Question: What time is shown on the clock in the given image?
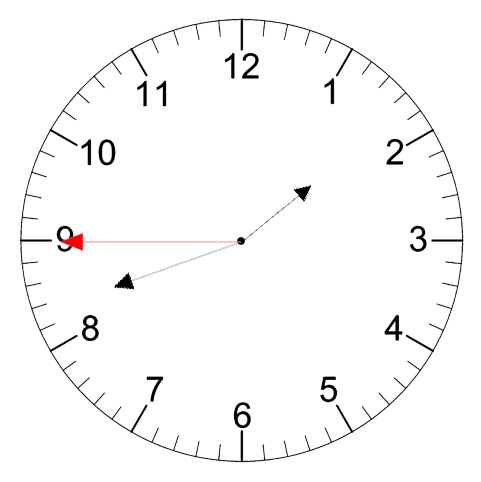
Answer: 01:41:45